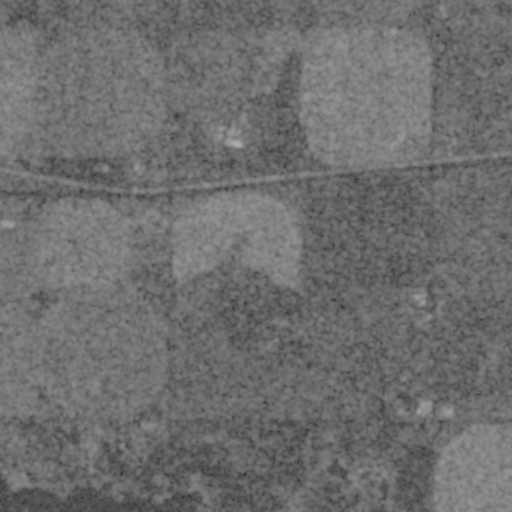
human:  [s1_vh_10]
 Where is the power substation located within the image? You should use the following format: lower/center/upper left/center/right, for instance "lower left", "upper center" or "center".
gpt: The power substation is located in the lower right of the image.
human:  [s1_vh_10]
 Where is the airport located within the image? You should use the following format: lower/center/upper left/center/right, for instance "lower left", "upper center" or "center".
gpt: There is no airport in the image.

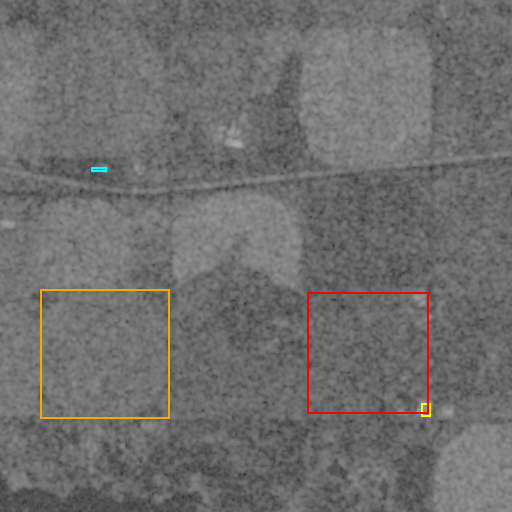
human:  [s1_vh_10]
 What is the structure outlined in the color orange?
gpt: The structure outlined in orange is a crop field.
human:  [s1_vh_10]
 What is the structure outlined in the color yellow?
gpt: The structure outlined in yellow is a power substation.
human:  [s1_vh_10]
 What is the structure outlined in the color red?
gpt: The structure outlined in red is a solar farm.
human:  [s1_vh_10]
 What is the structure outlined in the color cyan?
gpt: The structure outlined in cyan is a building.
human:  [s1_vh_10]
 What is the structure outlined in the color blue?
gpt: There is no blue outline.